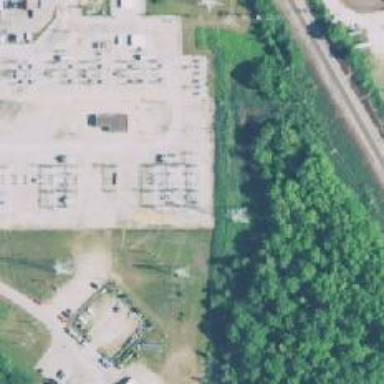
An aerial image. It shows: Switch used for power control.